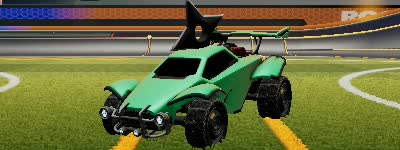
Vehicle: octane